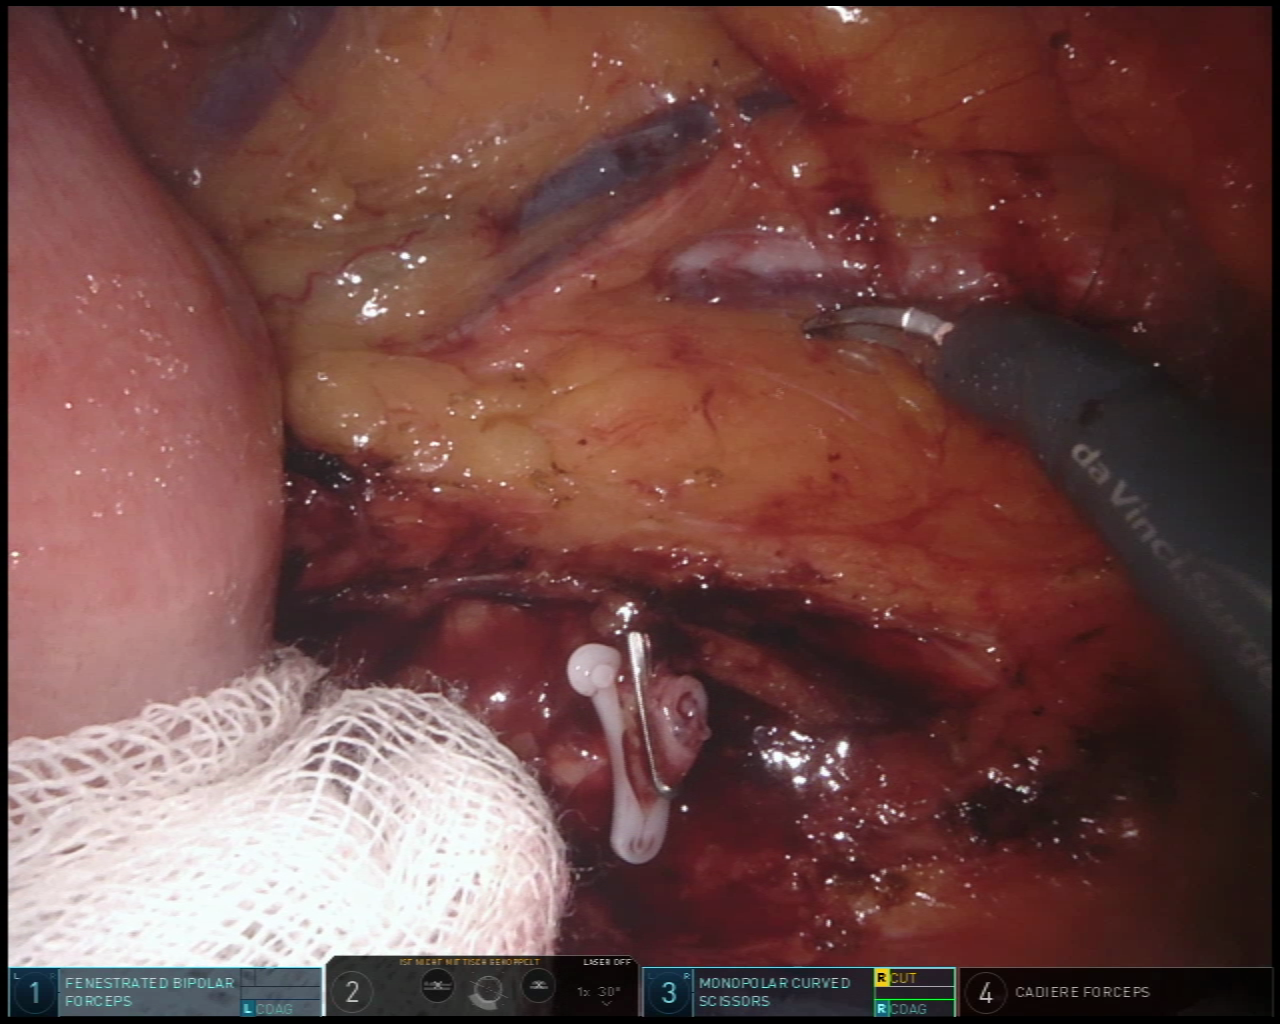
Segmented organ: intestinal_veins
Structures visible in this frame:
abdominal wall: no
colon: no
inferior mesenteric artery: no
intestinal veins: yes
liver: no
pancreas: no
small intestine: yes
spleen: no
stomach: no
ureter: yes
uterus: no
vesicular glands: no